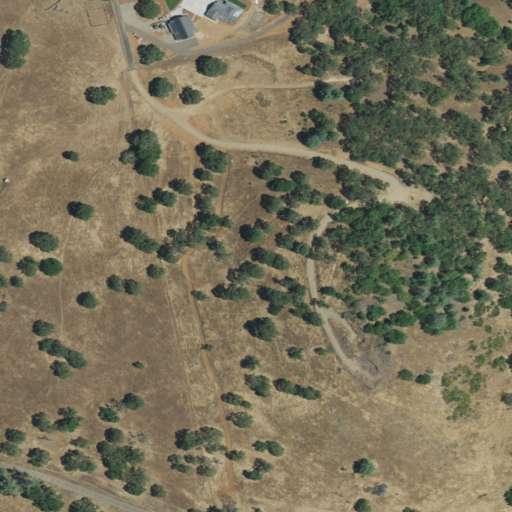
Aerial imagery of mountain in California named Sugarloaf containing grassland, shrub, evergreen forest, deciduous forest, and open development